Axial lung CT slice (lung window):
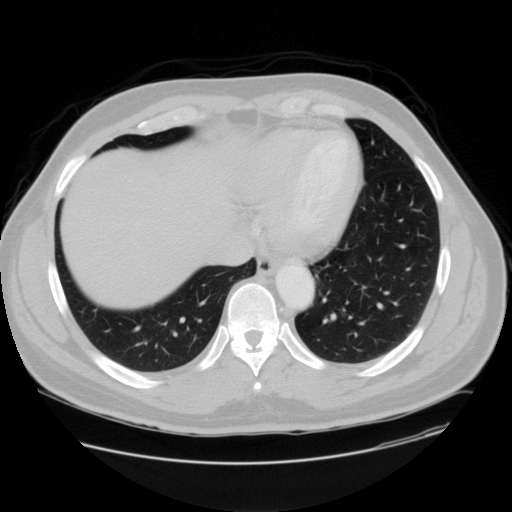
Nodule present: no